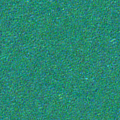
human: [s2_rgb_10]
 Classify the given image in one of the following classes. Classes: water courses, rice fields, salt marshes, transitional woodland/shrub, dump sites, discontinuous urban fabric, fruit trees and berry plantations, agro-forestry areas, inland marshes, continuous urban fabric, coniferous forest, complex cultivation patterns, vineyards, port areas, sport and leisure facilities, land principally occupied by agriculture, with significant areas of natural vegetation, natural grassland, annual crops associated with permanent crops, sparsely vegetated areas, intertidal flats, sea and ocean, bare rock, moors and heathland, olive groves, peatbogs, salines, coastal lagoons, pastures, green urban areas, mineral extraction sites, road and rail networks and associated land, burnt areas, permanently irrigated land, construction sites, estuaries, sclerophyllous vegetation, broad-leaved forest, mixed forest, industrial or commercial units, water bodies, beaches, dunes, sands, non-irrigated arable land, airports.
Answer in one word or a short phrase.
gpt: sea and ocean